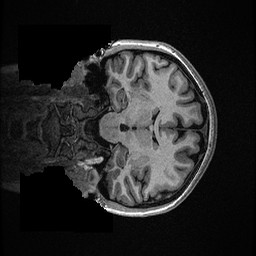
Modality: T1w
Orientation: coronal
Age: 29
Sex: female
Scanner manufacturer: ge
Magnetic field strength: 3 T
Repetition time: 0.006952 s
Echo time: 0.00292 s